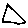
Label: triangle